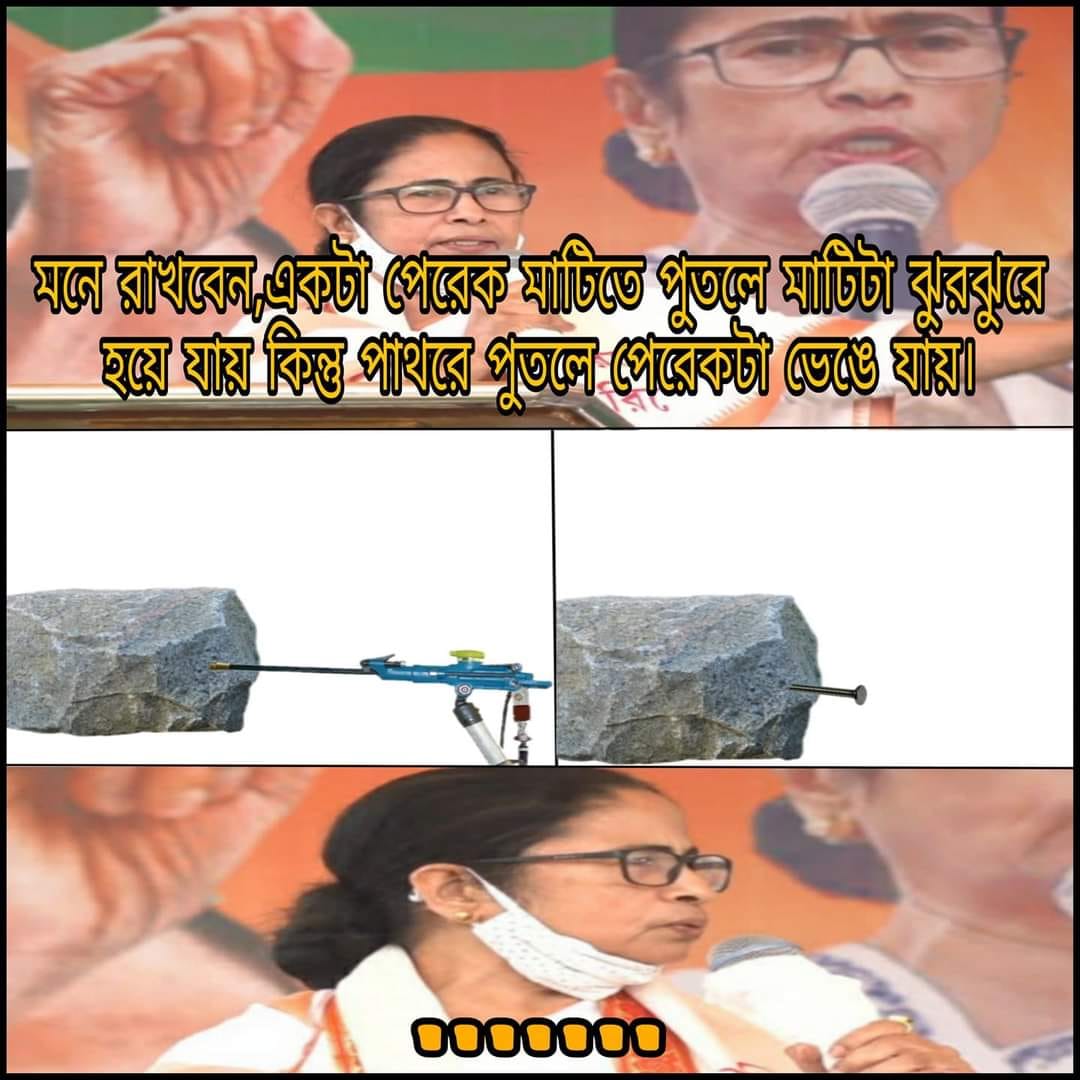
Caption: মনে রাখবেন , একটা পেরেক মাটিতে পুতলে মাটিটা ঝুরঝুরে হয়ে যায় কিন্তু পাথরে পুতলে পেরেকটা ভেঙ্গে যায় ।
Label: non-hate